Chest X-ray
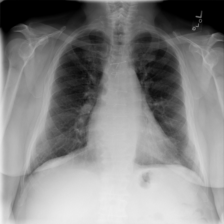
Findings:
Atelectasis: negative
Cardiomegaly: negative
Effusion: negative
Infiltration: negative
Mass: negative
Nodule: negative
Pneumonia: negative
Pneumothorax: negative
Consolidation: negative
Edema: negative
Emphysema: negative
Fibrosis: negative
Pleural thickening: negative
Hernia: negative